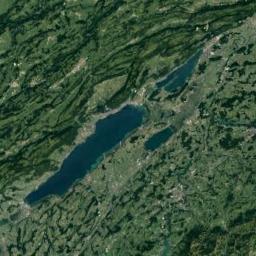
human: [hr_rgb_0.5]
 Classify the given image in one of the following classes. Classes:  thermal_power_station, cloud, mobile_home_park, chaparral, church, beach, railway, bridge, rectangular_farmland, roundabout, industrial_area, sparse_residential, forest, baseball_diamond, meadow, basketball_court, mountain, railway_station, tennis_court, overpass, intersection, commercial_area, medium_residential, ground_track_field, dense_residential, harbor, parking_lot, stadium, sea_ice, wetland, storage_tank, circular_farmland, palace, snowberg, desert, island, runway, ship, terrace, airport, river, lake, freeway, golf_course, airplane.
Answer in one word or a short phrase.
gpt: lake